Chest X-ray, AP view. Patient: 14 years old, sex M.
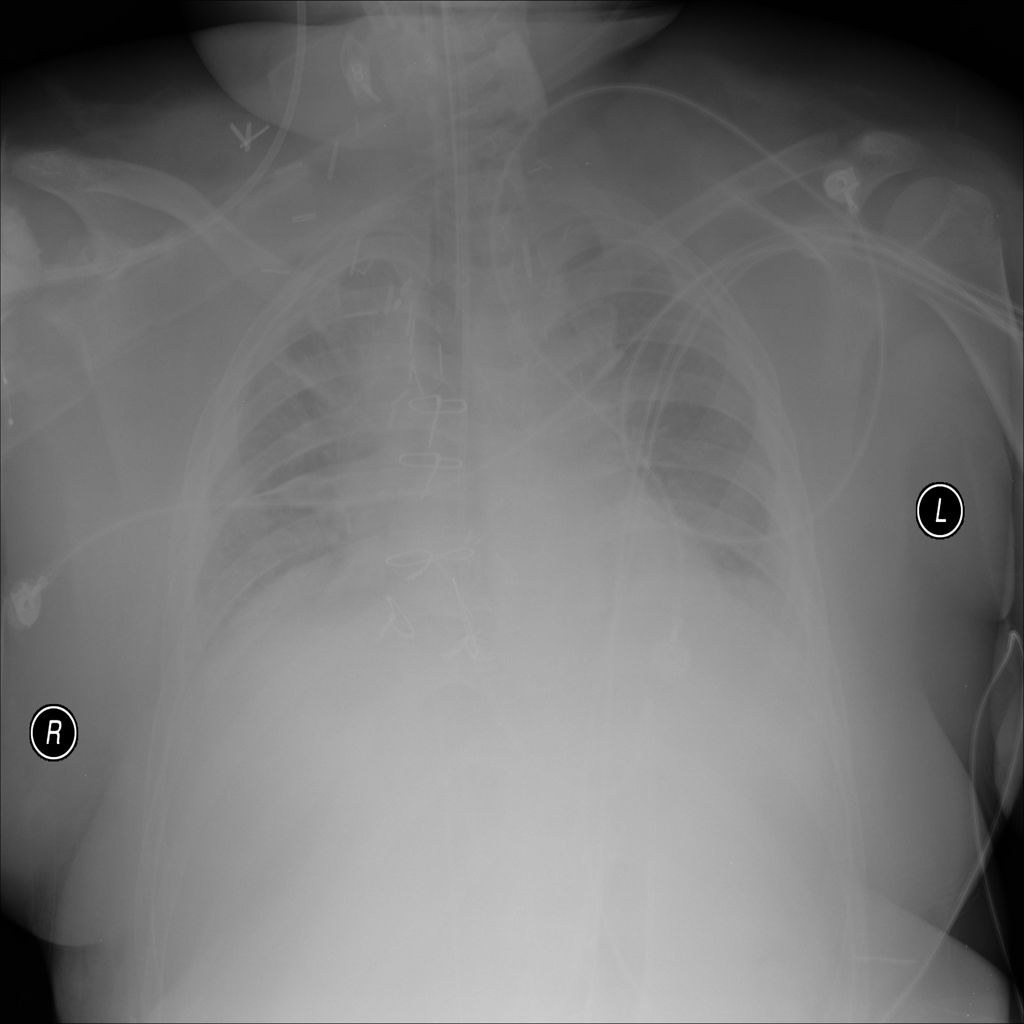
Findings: No Finding